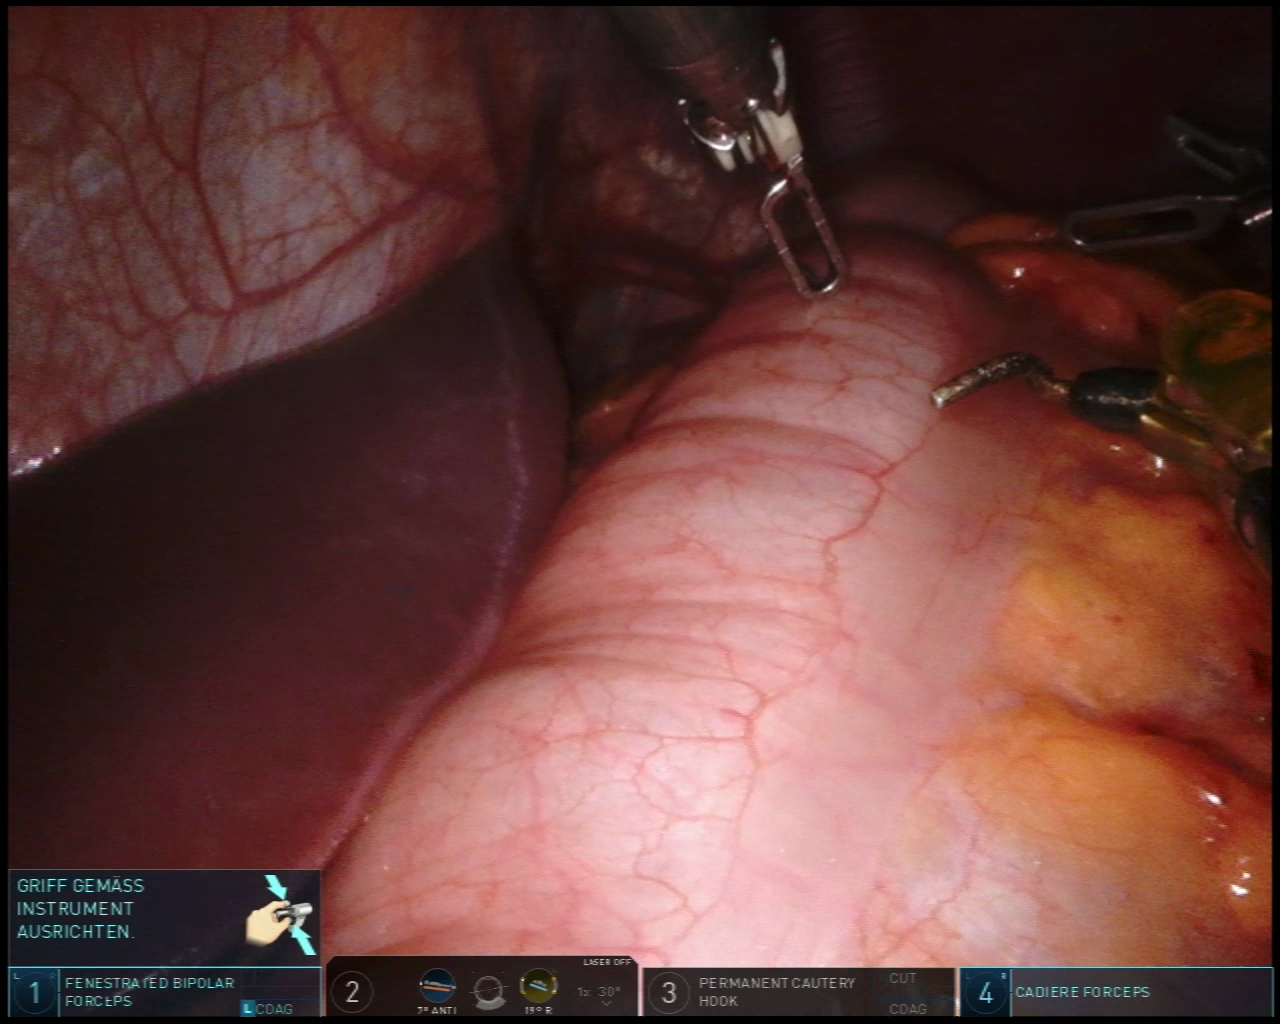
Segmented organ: liver
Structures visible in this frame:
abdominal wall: yes
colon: yes
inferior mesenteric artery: no
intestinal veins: no
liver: yes
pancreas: no
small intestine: no
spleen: no
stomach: no
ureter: no
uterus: no
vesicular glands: no